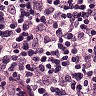
Metastatic tissue present: no